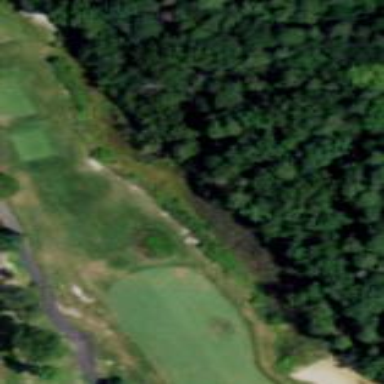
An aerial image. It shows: Sand bunker on golf course.